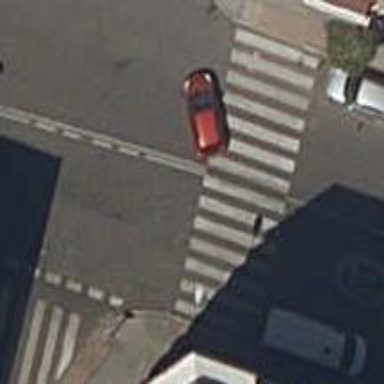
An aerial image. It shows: Road crossing with traffic signals.